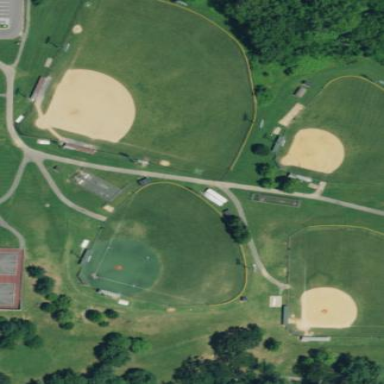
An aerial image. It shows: Baseball pitch for leisure land.